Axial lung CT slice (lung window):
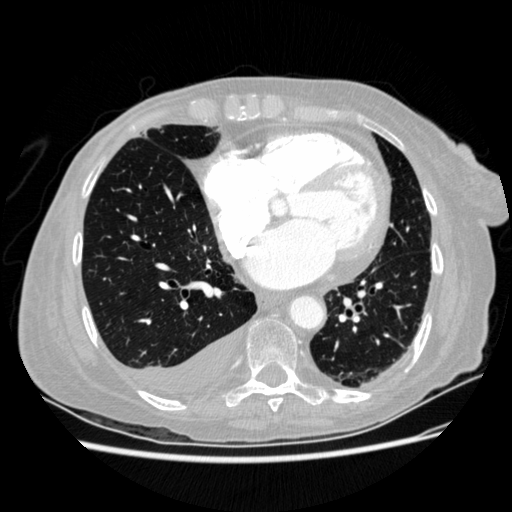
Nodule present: no